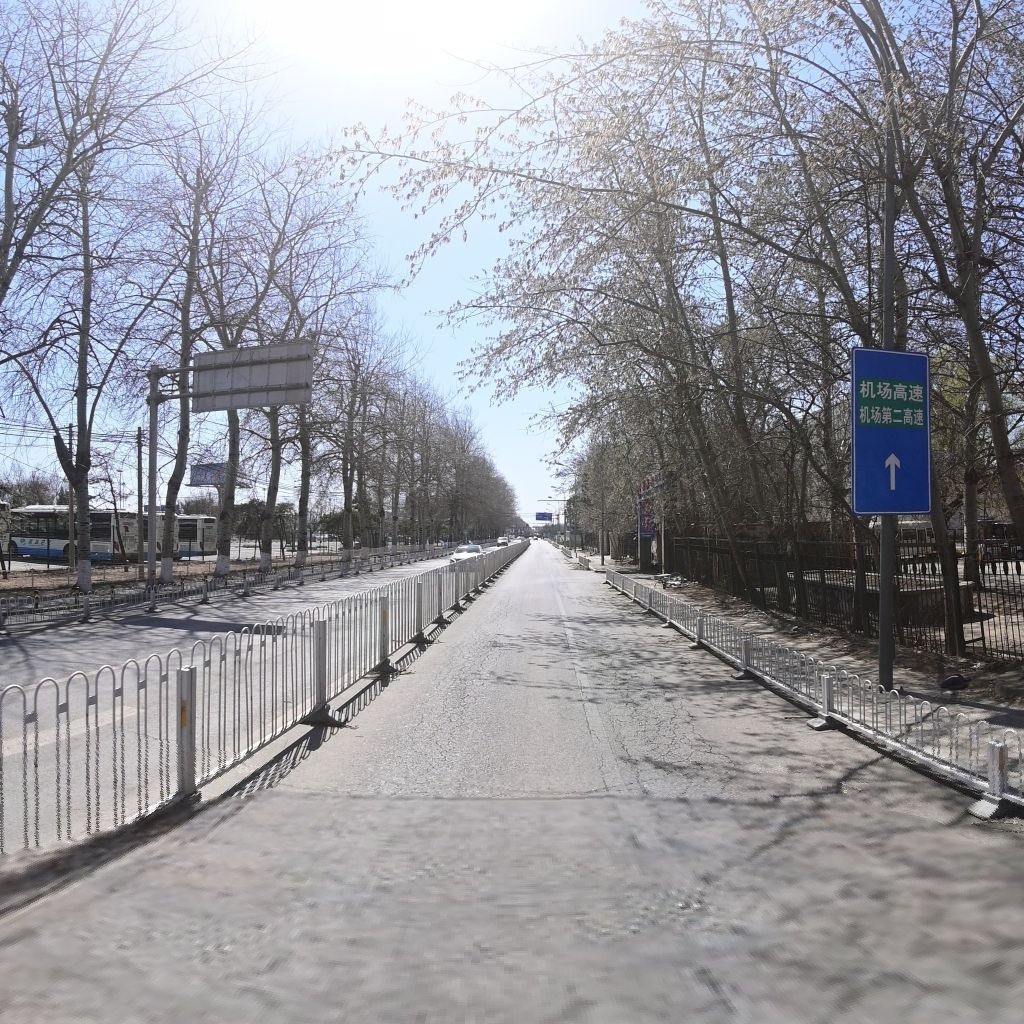
Region: Chaoyang
Road damage annotations: alligator crack, alligator crack